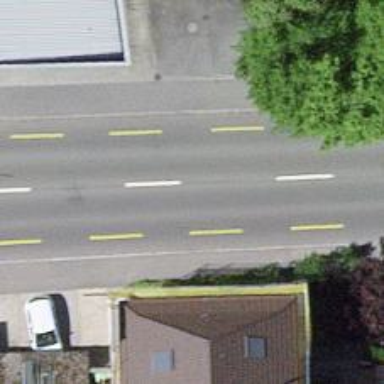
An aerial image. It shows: Secondary road with designated cycle lane.